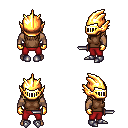
a pixel art fantasy rpg character, male body template, human, dark skin, brown sleeveless shirt, red pants, blonde long hairstyle, gold helm, gold gloves, metal boots, dagger, four views (front, back, left, right), 2x2 character sprite sheet, small pixel art, hard edges, no anti-aliasing